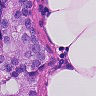
Metastatic tissue present: yes